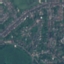
Label: Residential